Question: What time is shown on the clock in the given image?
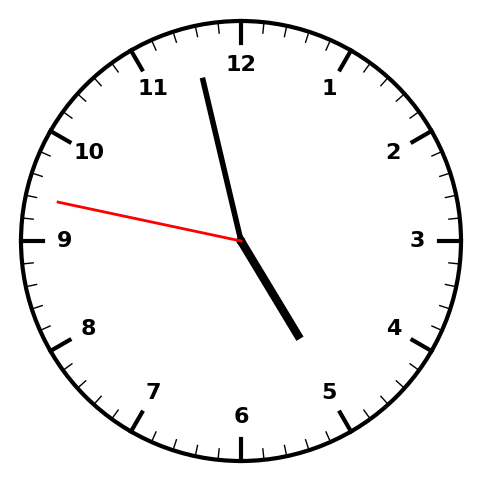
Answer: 04:57:47